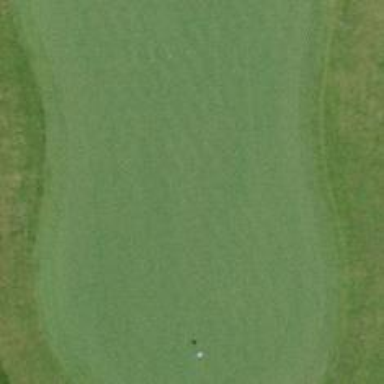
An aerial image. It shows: Green golf area with grass land use.